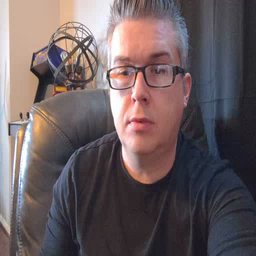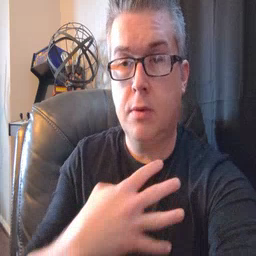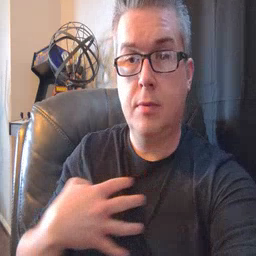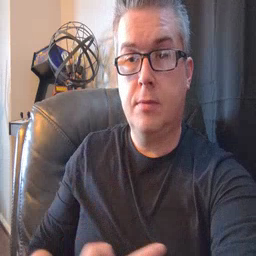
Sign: zebra